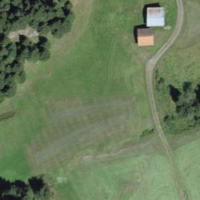
EUNIS habitat code: 26
Species observed at this site:
Monticola saxatilis